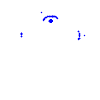
Particle: kaon